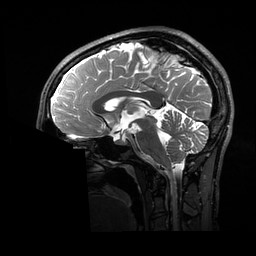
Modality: T2w
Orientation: axial